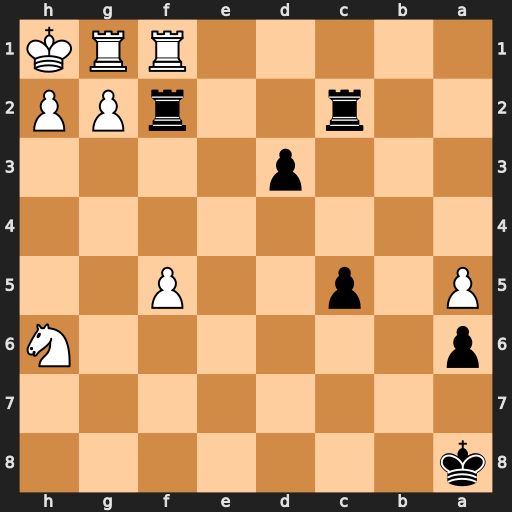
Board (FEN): k7/8/p6N/P1p2P2/8/3p4/2r2rPP/5RRK
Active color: b
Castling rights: -
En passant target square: -
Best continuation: Rxf1 Rxf1 d2